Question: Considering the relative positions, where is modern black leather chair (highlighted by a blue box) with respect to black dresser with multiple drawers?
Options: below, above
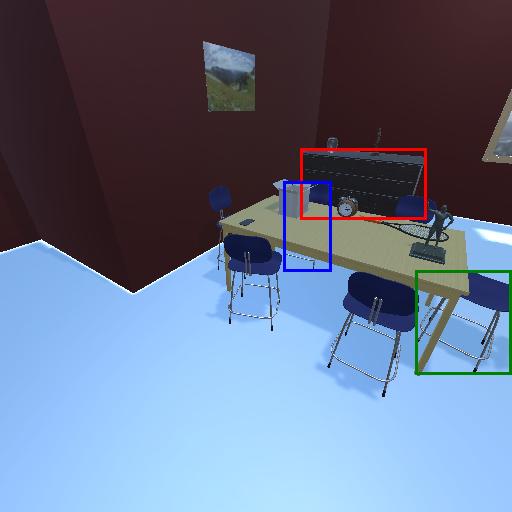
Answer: below